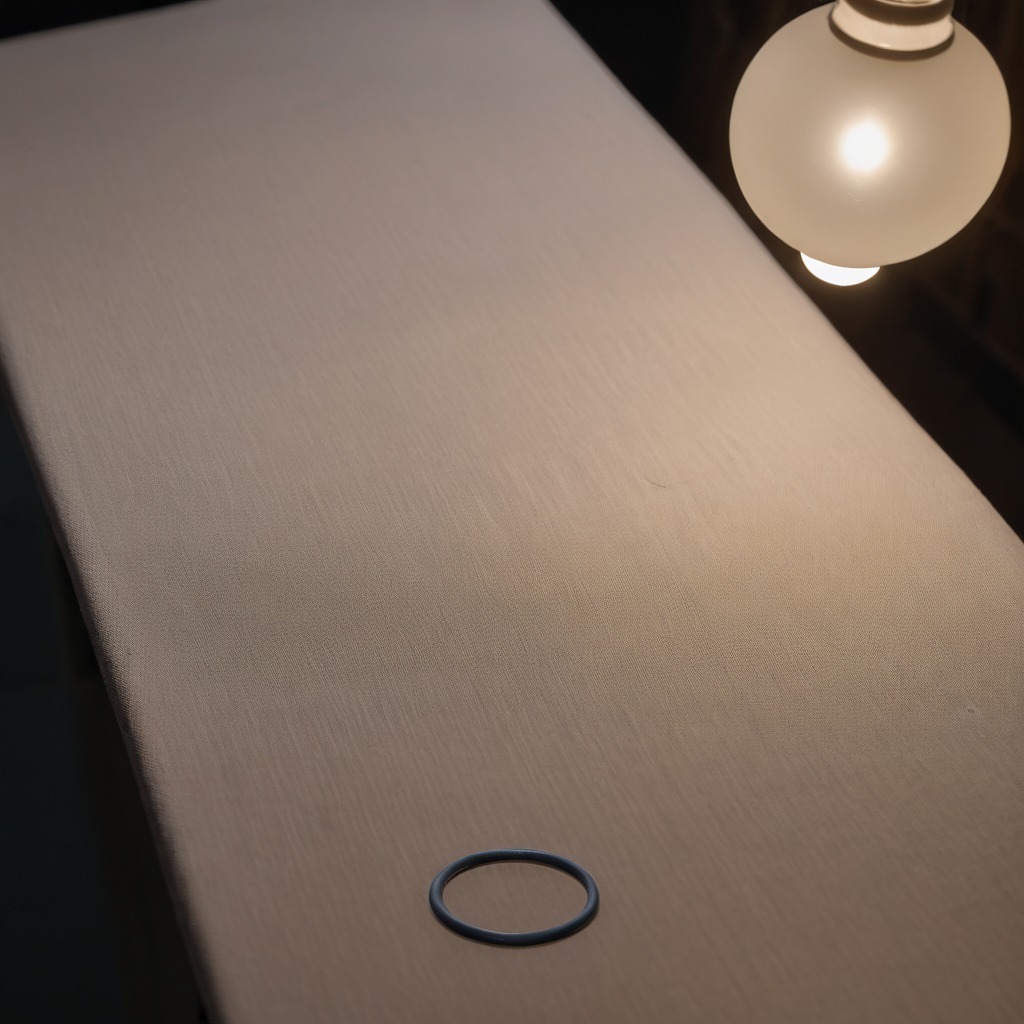
A rubber O-ring lying on the wooden table.